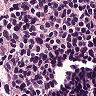
Metastatic tissue present: no